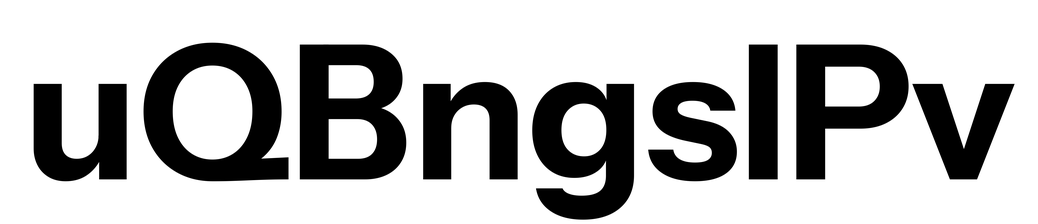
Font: InstrumentSans_Bold